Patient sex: M
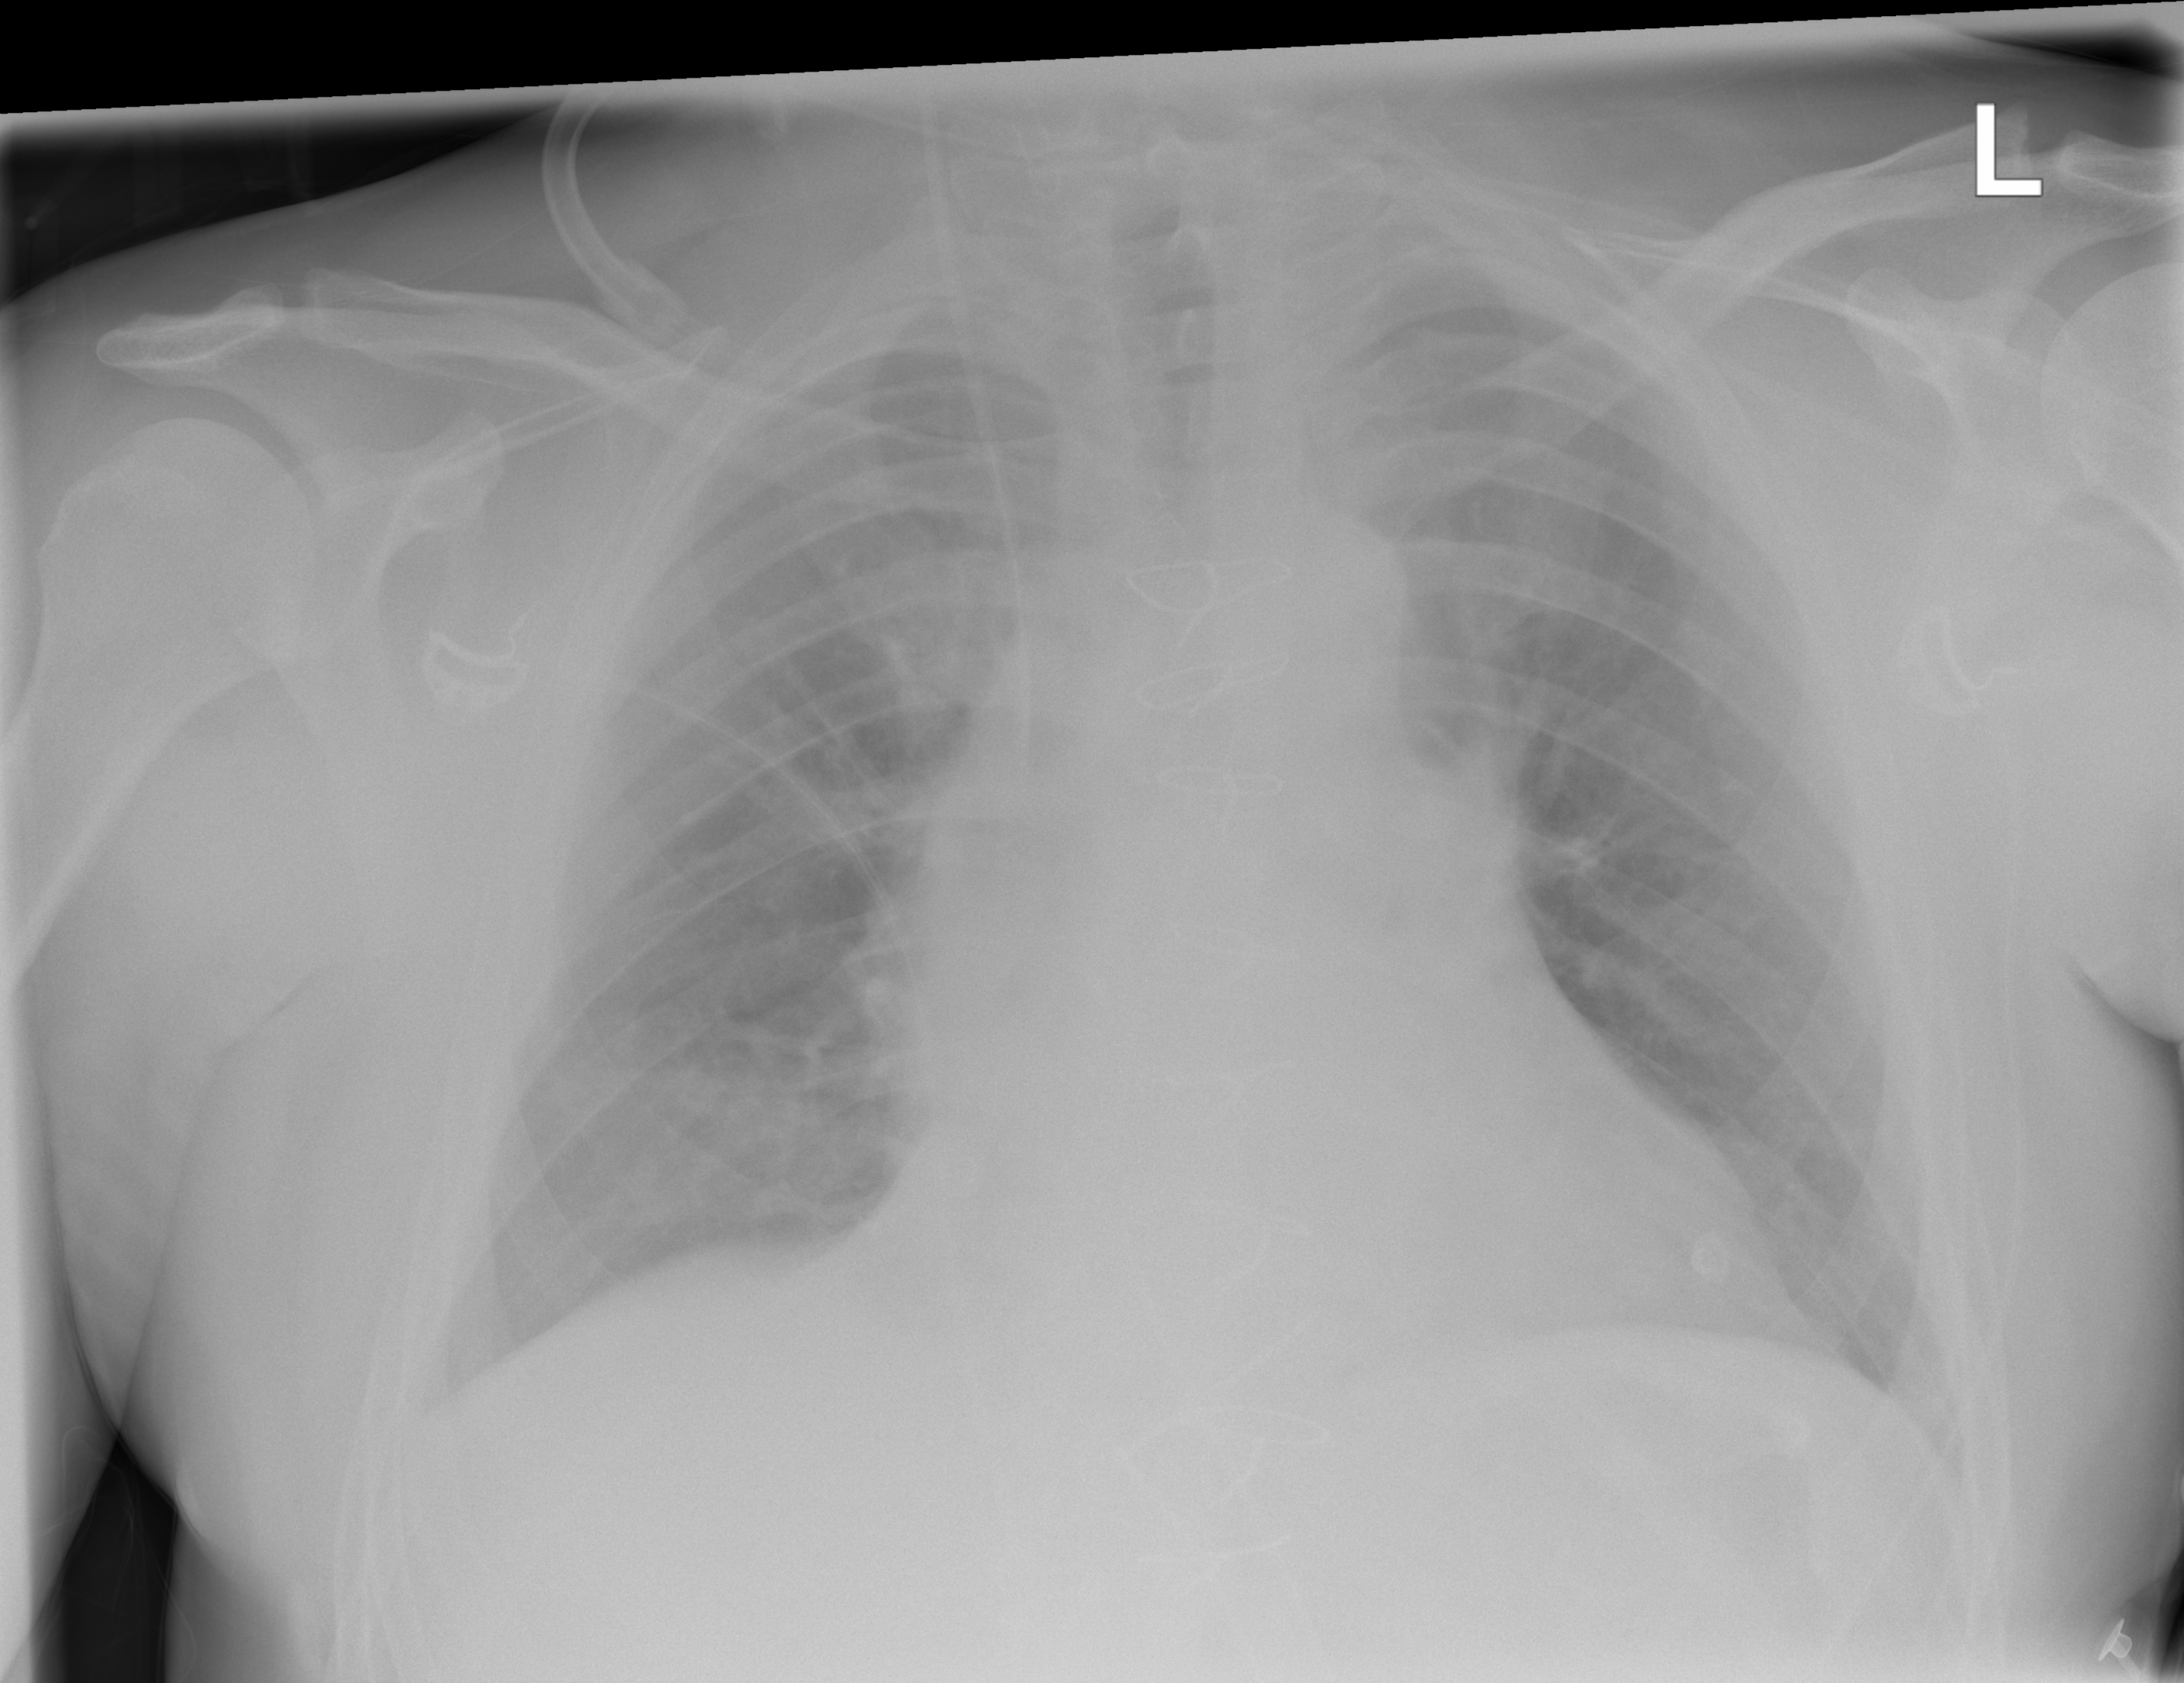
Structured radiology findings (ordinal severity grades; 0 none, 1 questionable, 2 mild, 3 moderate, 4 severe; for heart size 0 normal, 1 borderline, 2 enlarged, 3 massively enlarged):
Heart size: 2
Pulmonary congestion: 0
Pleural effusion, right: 0
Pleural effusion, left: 0
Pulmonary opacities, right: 0
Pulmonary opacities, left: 0
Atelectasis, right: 2
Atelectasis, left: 2